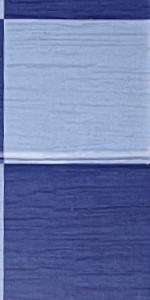
Label: Empty